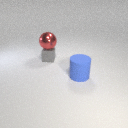
large blue rubber cylinder to the right of small gray rubber cube